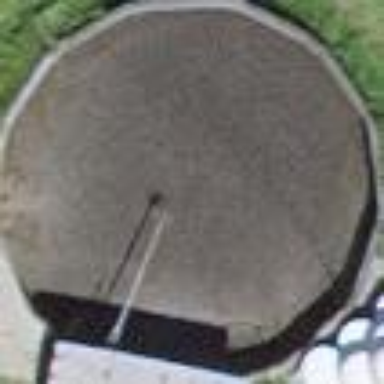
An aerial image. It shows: Storage tank building.